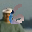
Label: 6